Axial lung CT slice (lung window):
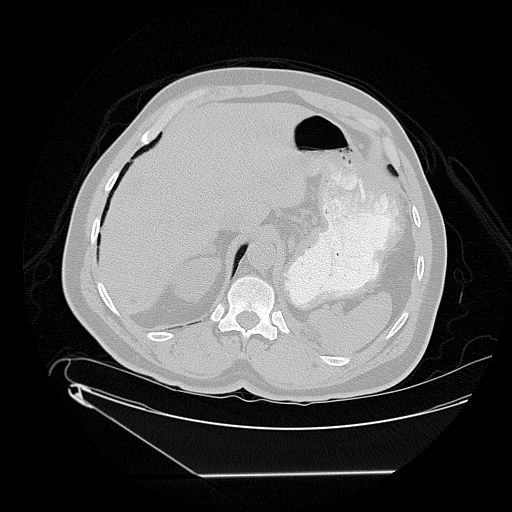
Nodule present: no